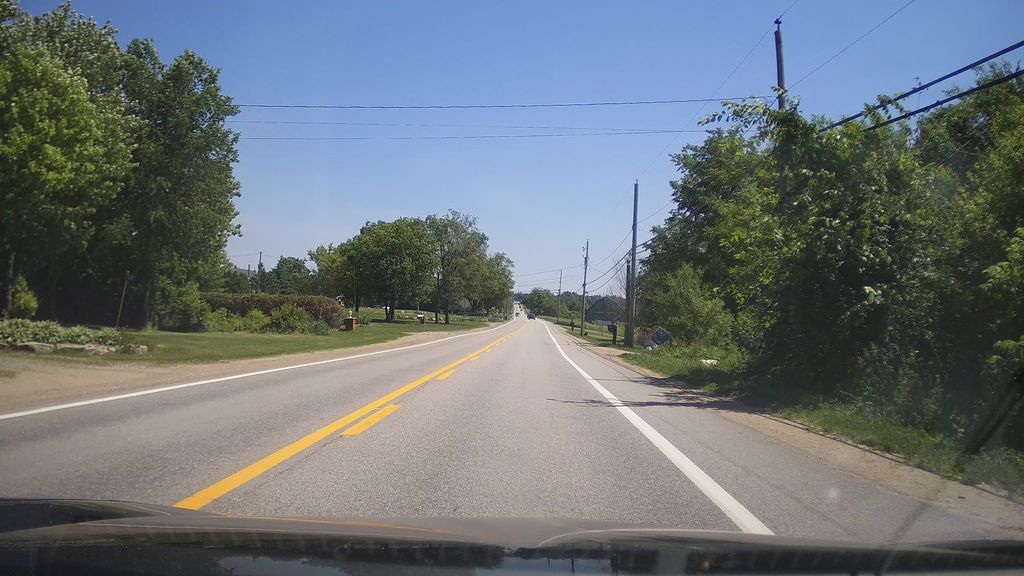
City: ottawa-gatineau